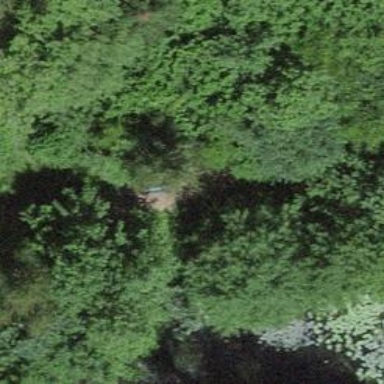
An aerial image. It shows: Bench for seating.